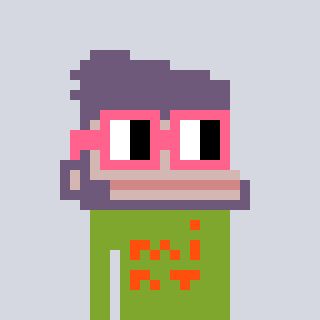
a pixel art character with square pink glasses, a ape-shaped head and a slimegreen-colored body on a cool background